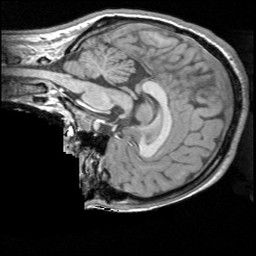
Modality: T1w
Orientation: sagittal